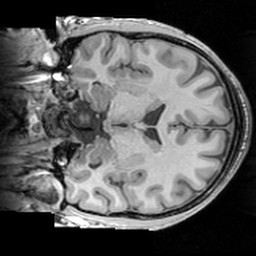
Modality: T1w
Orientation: coronal
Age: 24
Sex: male
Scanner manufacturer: siemens
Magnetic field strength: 3 T
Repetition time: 1.63 s
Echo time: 0.00311 s